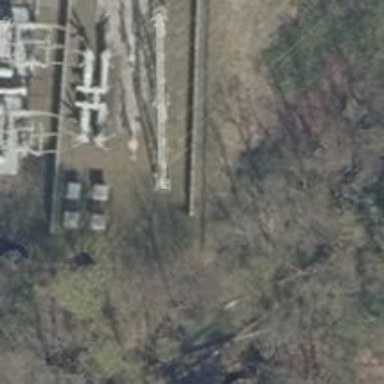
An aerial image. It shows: Three power lines with cables.